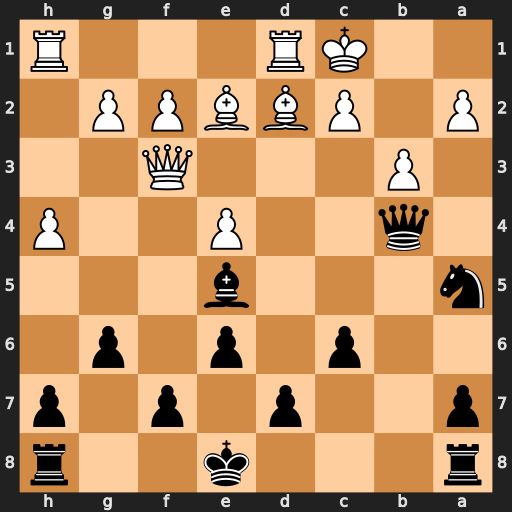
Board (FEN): r3k2r/p2p1p1p/2p1p1p1/n3b3/1q2P2P/1P3Q2/P1PBBPP1/2KR3R
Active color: b
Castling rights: kq
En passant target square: -
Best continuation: Qa3+ Kb1 Qb2#